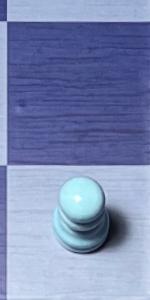
Label: Pawn_White